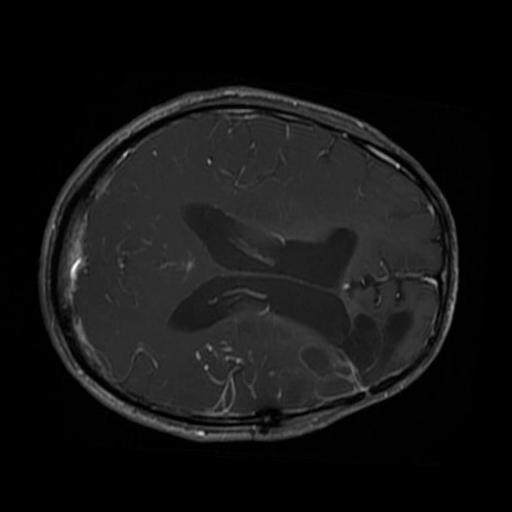
Label: brain_glioma